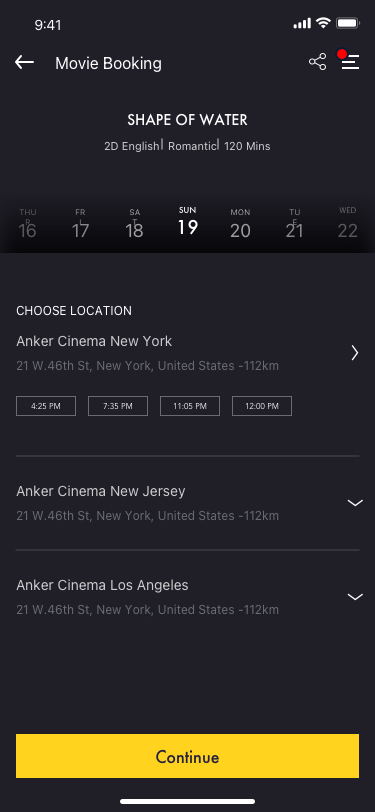
Text in this UI design:
Anker Cinema Los Angeles
21 W.46th St, New York, United States -112km
11:05 PM
12:00 PM
4:25 PM
7:35 PM
Anker Cinema New York
21 W.46th St, New York, United States -112km
CHOOSE LOCATION
SHAPE OF WATER
9:41
Movie Booking
120 Mins
2D English
Romantic
WED
22
TUE
21
MON
20
Sun
19
SAT
18
FRI
17
THUR
16
Anker Cinema New Jersey
21 W.46th St, New York, United States -112km
Continue